Question: I have scoured the other question/answer for this and implemented everything and I still cannot access the values of the object. Here's the code I am using:
'''
function apply_voucher(voucher) {
var dates = $.parseJSON($("[name='dates']").val());
var voucher_yes_no = new Array();
var voucher_reduction = new Array();
if(voucher.length > 0)
{
$.each(dates, function(room_id, these_dates) {
$.post('/multiroom/check_voucher/'+voucher+'/'+room_id, function(result) {
if(result.result == 'ok') {
voucher_yes_no.push('yes');
voucher_reduction.push(result.voucher_reduction);
} else {
voucher_yes_no.push('no');
}
}, 'json');
});
// check if there are any yes's in the array
if('yes' in voucher_yes_no) {
console.log("no yes's");
} else {
console.log(voucher_reduction);
console.log(typeof voucher_reduction);
for (var prop in voucher_reduction) {
console.log(prop);
console.log(voucher_reduction[prop]);
if (voucher_reduction.hasOwnProperty(prop)) {
console.log("prop: " + prop + " value: " + voucher_reduction[prop]);
}
}
}
}
}
'''
Apologies for the constant 'console' logging - I'm just trying to track everything to make sure it's all doing what it should. The console output I get from this is below:

...which shows the object containing one value, '"1.01"' and my 'console.log' of the 'typeof' it to make sure it is actually an object (as I thought I was going mad at one point). After this there is nothing from inside the for-in loop. I have tried jquery's '$.each()' also to no avail. I can't understand why nothing I'm trying is working!
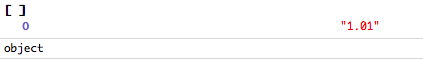
Answer: Just to say for future viewers that changing the way I did this to use proper deferred objects and promises, which blew my head up for a while, but I got there! Thanks for all the help, particularly @epascarello for pointing me in the right direction :) As soon as I started doing it this way the arrays began behaving like arrays again as well, hooray!
Here's the final code:
'''
function apply_voucher(voucher) {
var booking_id = $("[name='booking_id']").val();
var dates = $.parseJSON($("[name='dates']").val());
if(voucher.length > 0) {
var data = []; // the ids coming back from serviceA
var deferredA = blah(data, voucher, dates); // has to add the ids to data
deferredA.done(function() { // if blah successful...
var voucher_yes_no = data[0];
var voucher_reduction = data[1];
if(voucher_yes_no.indexOf("yes") !== -1)
{
console.log("at least one yes!");
// change value of voucher_reduction field
var reduction_total = 0;
for(var i = 0; i < voucher_reduction.length; i++) {
reduction_total += voucher_reduction[i];
}
console.log(reduction_total);
}
else
{
console.log("there are no yes's");
}
});
}
}
function blah(data, voucher, dates) {
var dfd = $.Deferred();
var voucher_yes_no = new Array();
var voucher_reduction = new Array();
var cycles = 0;
var dates_length = 0;
for(var prop in dates) {
++dates_length;
}
$.each(dates, function(room_id, these_dates) {
$.post('/multiroom/check_voucher/'+voucher+'/'+room_id, function(result) {
if(result.result == 'ok') {
voucher_reduction.push(result.voucher_reduction);
voucher_yes_no.push('yes');
} else {
voucher_yes_no.push('no');
}
++cycles;
if(cycles == dates_length) {
data.push(voucher_yes_no);
data.push(voucher_reduction);
dfd.resolve();
}
}, 'json');
});
return dfd.promise();
}
'''